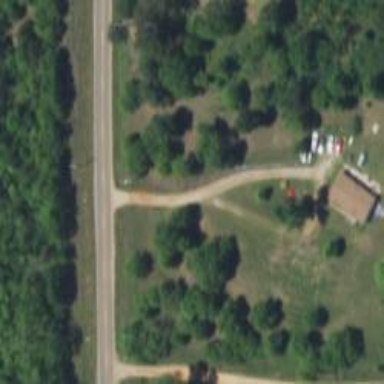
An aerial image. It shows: Driveway leading to service road.